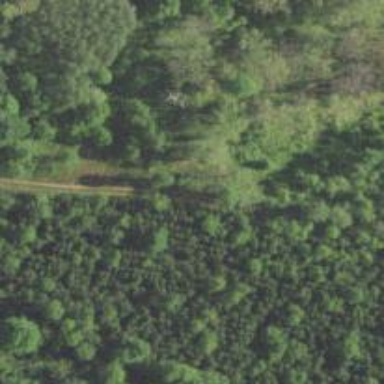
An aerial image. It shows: Abandoned historic railway track.